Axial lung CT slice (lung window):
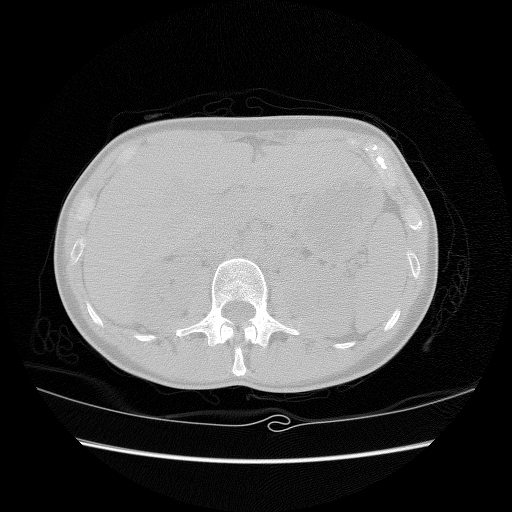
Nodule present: no